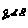
Label: fish